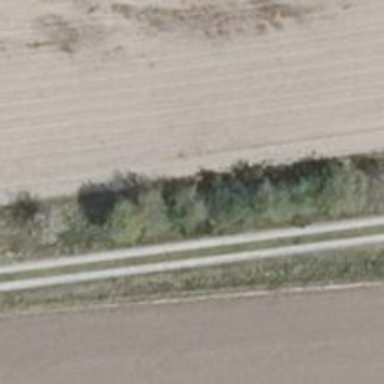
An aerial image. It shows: Row of deciduous broadleaved trees.